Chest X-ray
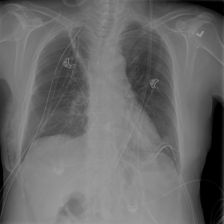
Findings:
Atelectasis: positive
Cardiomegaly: negative
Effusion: negative
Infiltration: positive
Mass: negative
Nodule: negative
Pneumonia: negative
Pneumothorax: positive
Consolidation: negative
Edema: negative
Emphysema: negative
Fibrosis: negative
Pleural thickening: negative
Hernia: negative